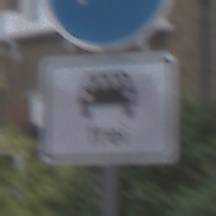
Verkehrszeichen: MehrfachbesetzePersonenkraftwagenFrei
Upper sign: Busssonderstreifen
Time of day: MorningAfternoon
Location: Outdoor (Urban)
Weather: Overcast
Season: NotSpecified
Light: Natural